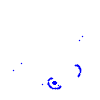
Particle: electron